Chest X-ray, AP view. Patient: 5 years old, sex F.
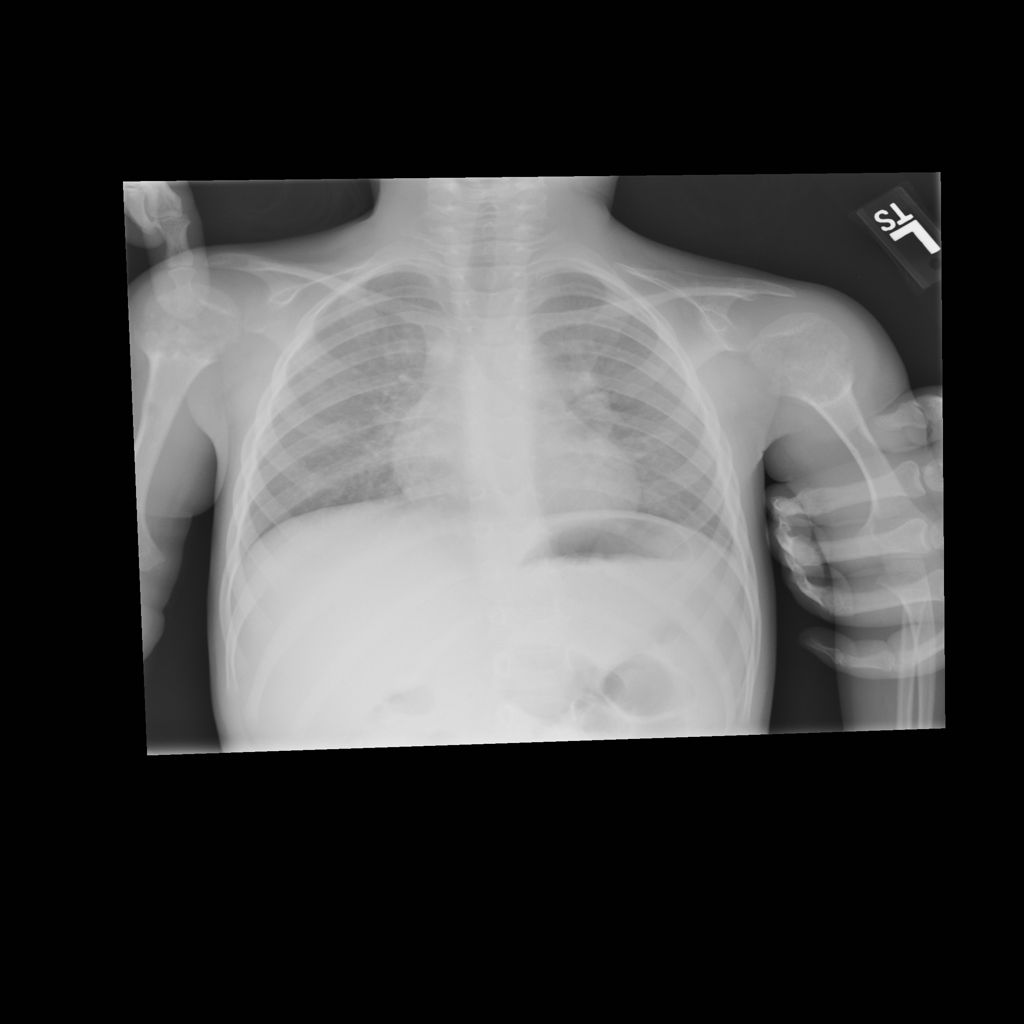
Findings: No Finding